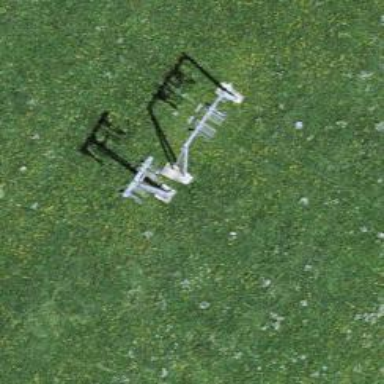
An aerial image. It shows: Pylon used for aerialway.